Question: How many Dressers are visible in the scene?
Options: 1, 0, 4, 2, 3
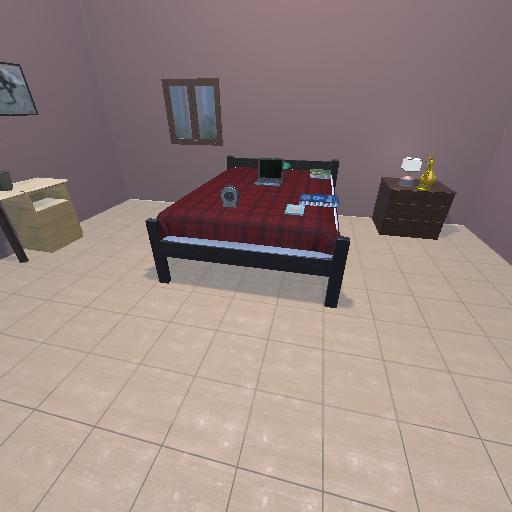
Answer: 1